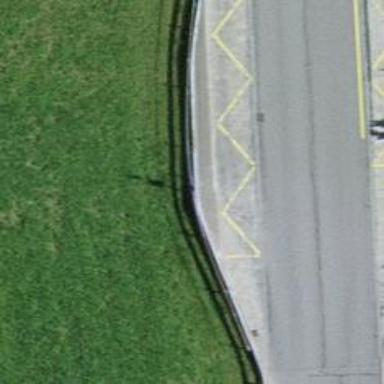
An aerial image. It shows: Platform for public transport. The platform is located by the road.